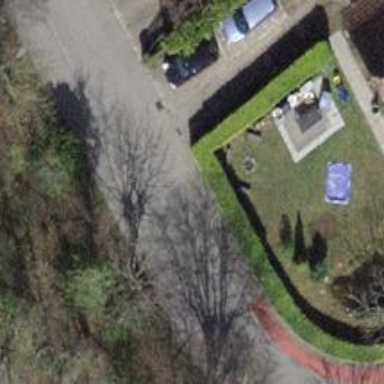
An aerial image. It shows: Residential road with asphalt surface and sidewalk on the left side.